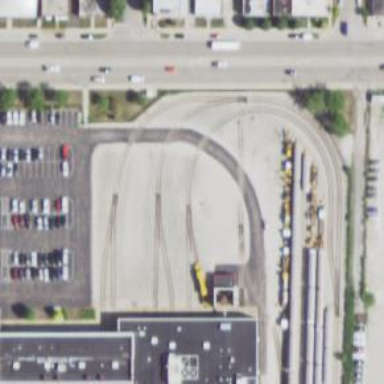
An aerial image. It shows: Electrified rail passing through service yard.